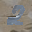
Label: 2